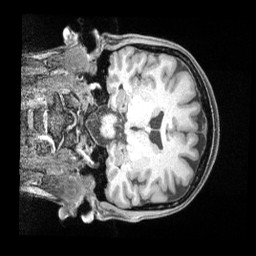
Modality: T1w
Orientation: coronal
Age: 32
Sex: female
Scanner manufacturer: siemens
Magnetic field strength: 3 T
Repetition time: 2 s
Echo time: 0.00211 s